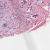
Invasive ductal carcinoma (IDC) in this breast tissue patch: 0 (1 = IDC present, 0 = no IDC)